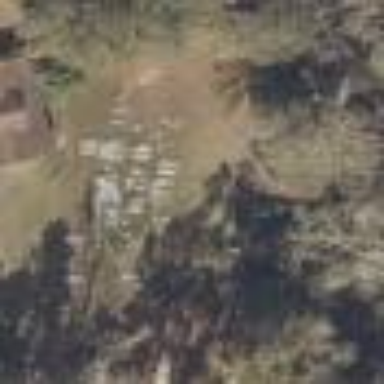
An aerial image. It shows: Cemetery or graveyard.